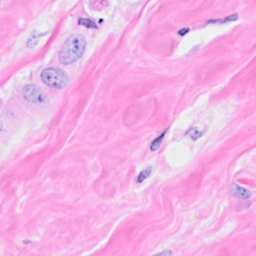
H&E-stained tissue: Breast